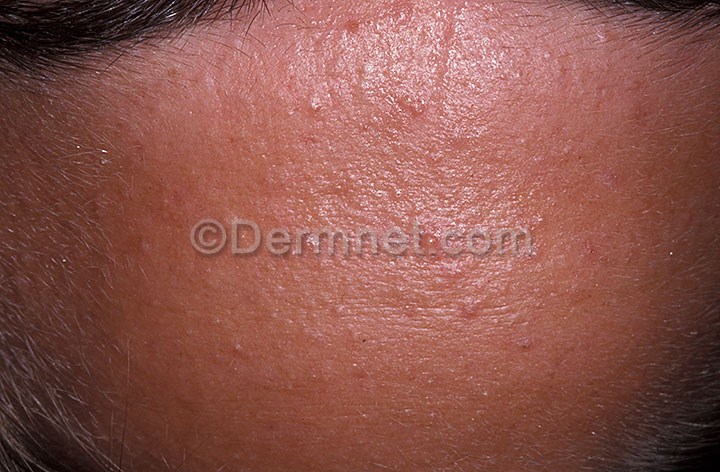
Disease: Acne and Rosacea Photos